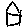
Label: house